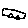
Label: car